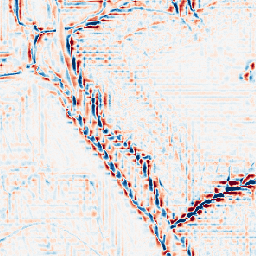
Category: wavelet
Decomposition family: wavelet_dwt
Decomposition parameters: wavelet: db2
level: 3
Upsampling method: quintic
Upsampling parameters: scale: 4
Upsampling scale: 4